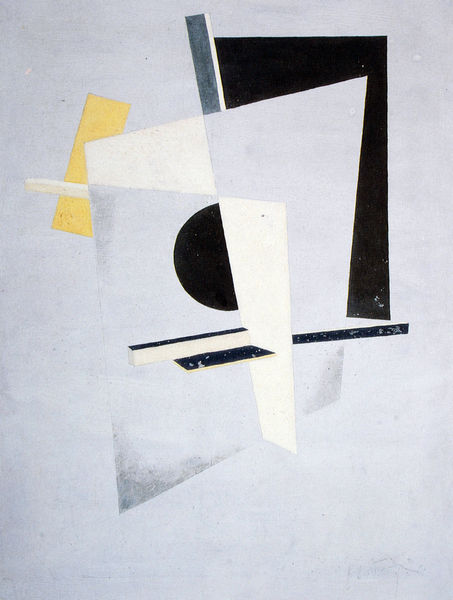
Titel: Proun
Künstler: El Lissitzky
Institution: (Privatsammlung)
Schlagwörter: blau, gemälde, körper, weiß, gelb, grau, schwarz, bild, spitzen, kontrast, kreis, farbig, klar, ecke, sachlich, abstrakt, farben, modern, formen, linien, rechtecke, rechteck, kugel, halbkreis, geometrisch, ungegenständlich, geometrie, quadrat, viereck, moderne kunst, länglich, sachlichkeit